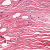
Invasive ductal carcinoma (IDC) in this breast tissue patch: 0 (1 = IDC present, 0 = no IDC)